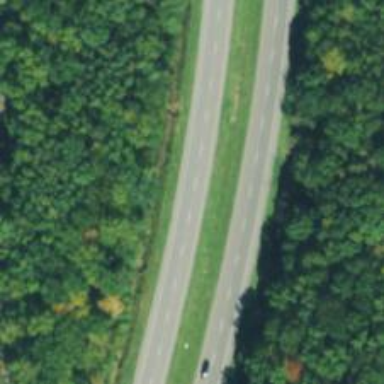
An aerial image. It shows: Expressway with asphalt surface identified as secondary road.